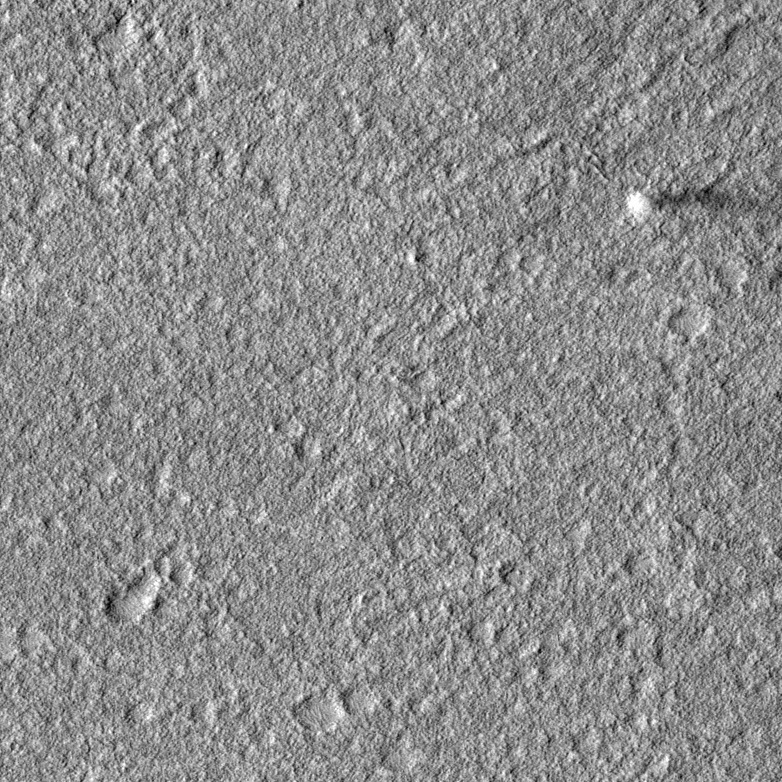
Label: dustdevil